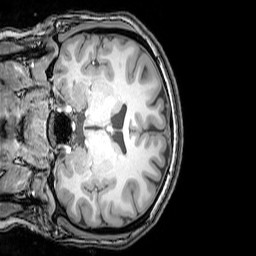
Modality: T1w
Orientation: coronal
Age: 20
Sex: female
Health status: healthy
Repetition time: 0.081 s
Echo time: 0.037 s